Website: crate-barrel
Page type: billing-address
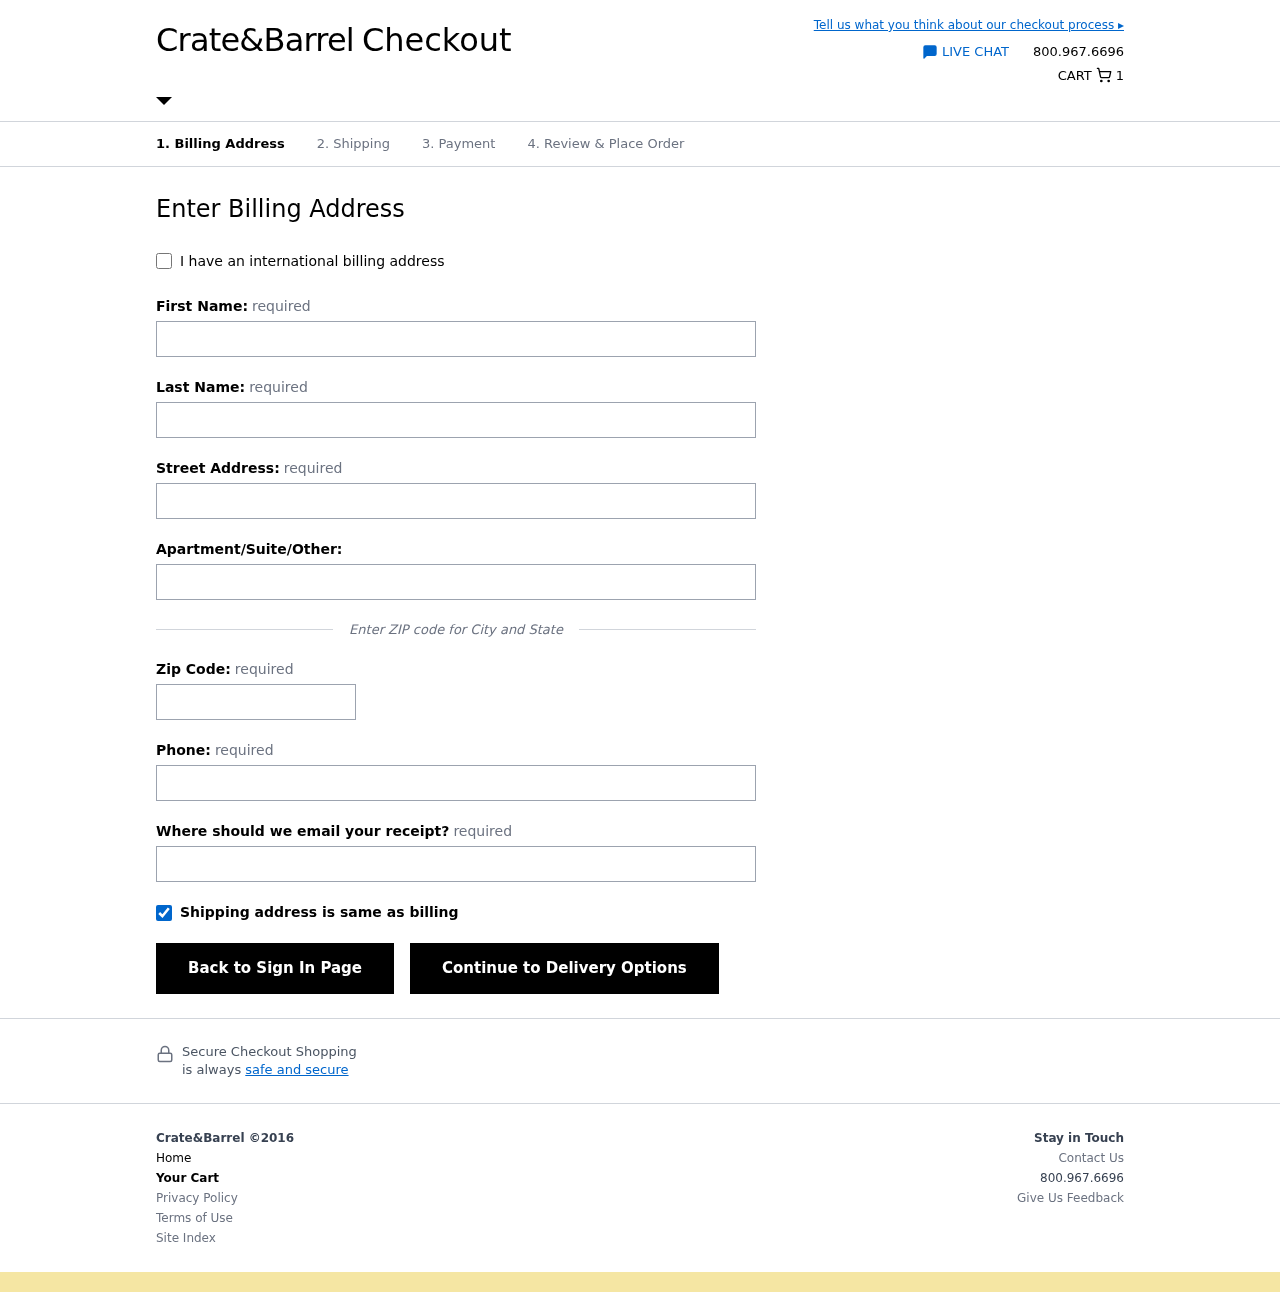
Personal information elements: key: PII_EMAIL
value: davidharris@hotmail.com
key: PII_FIRSTNAME
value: David
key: PII_LASTNAME
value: Harris
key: PII_PHONE
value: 5072593866
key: PII_POSTCODE
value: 06375
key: PII_STREET
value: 846 Patterson Green Suite 940
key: PII_STREET2
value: Suite 215
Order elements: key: ORDER_NUM_ITEMS
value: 1